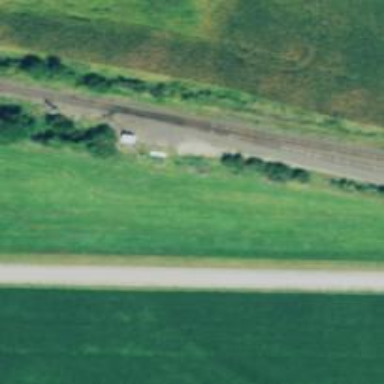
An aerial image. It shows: Railway spur junction.